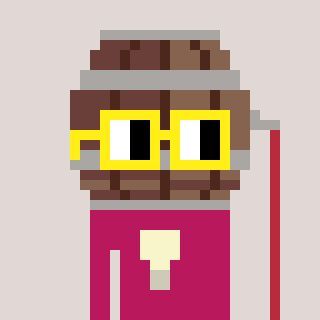
a pixel art character with square yellow glasses, a wine barrel-shaped head and a darkpink-colored body on a warm background